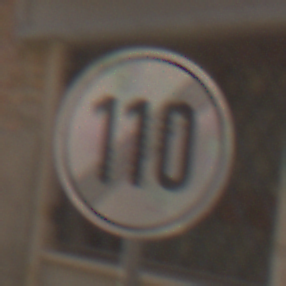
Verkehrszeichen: EndeGeschwindigkeit110
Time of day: Midday
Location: Outdoor (Urban)
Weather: Clear
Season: NotSpecified
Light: Natural